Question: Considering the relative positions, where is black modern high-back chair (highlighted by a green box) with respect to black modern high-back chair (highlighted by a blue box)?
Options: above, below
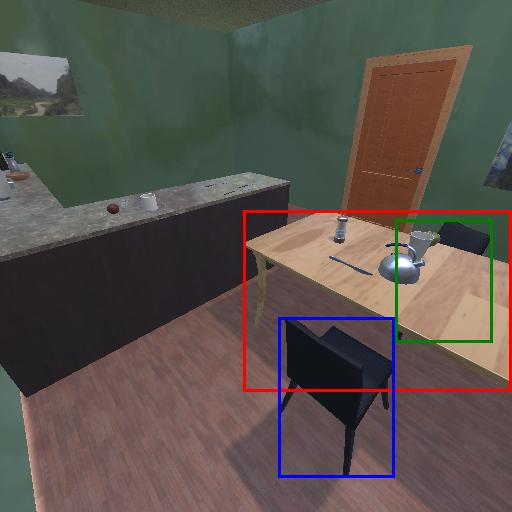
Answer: above